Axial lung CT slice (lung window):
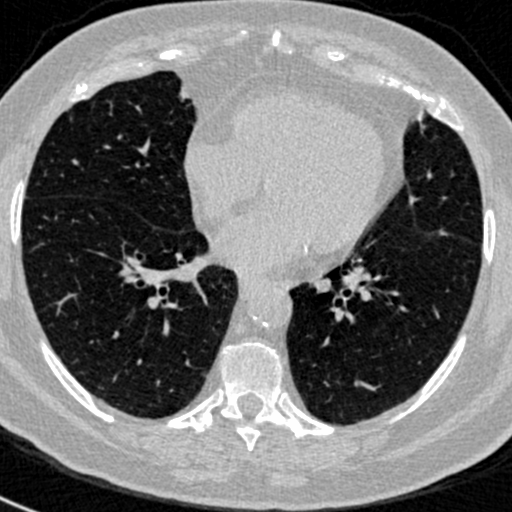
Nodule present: no